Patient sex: M
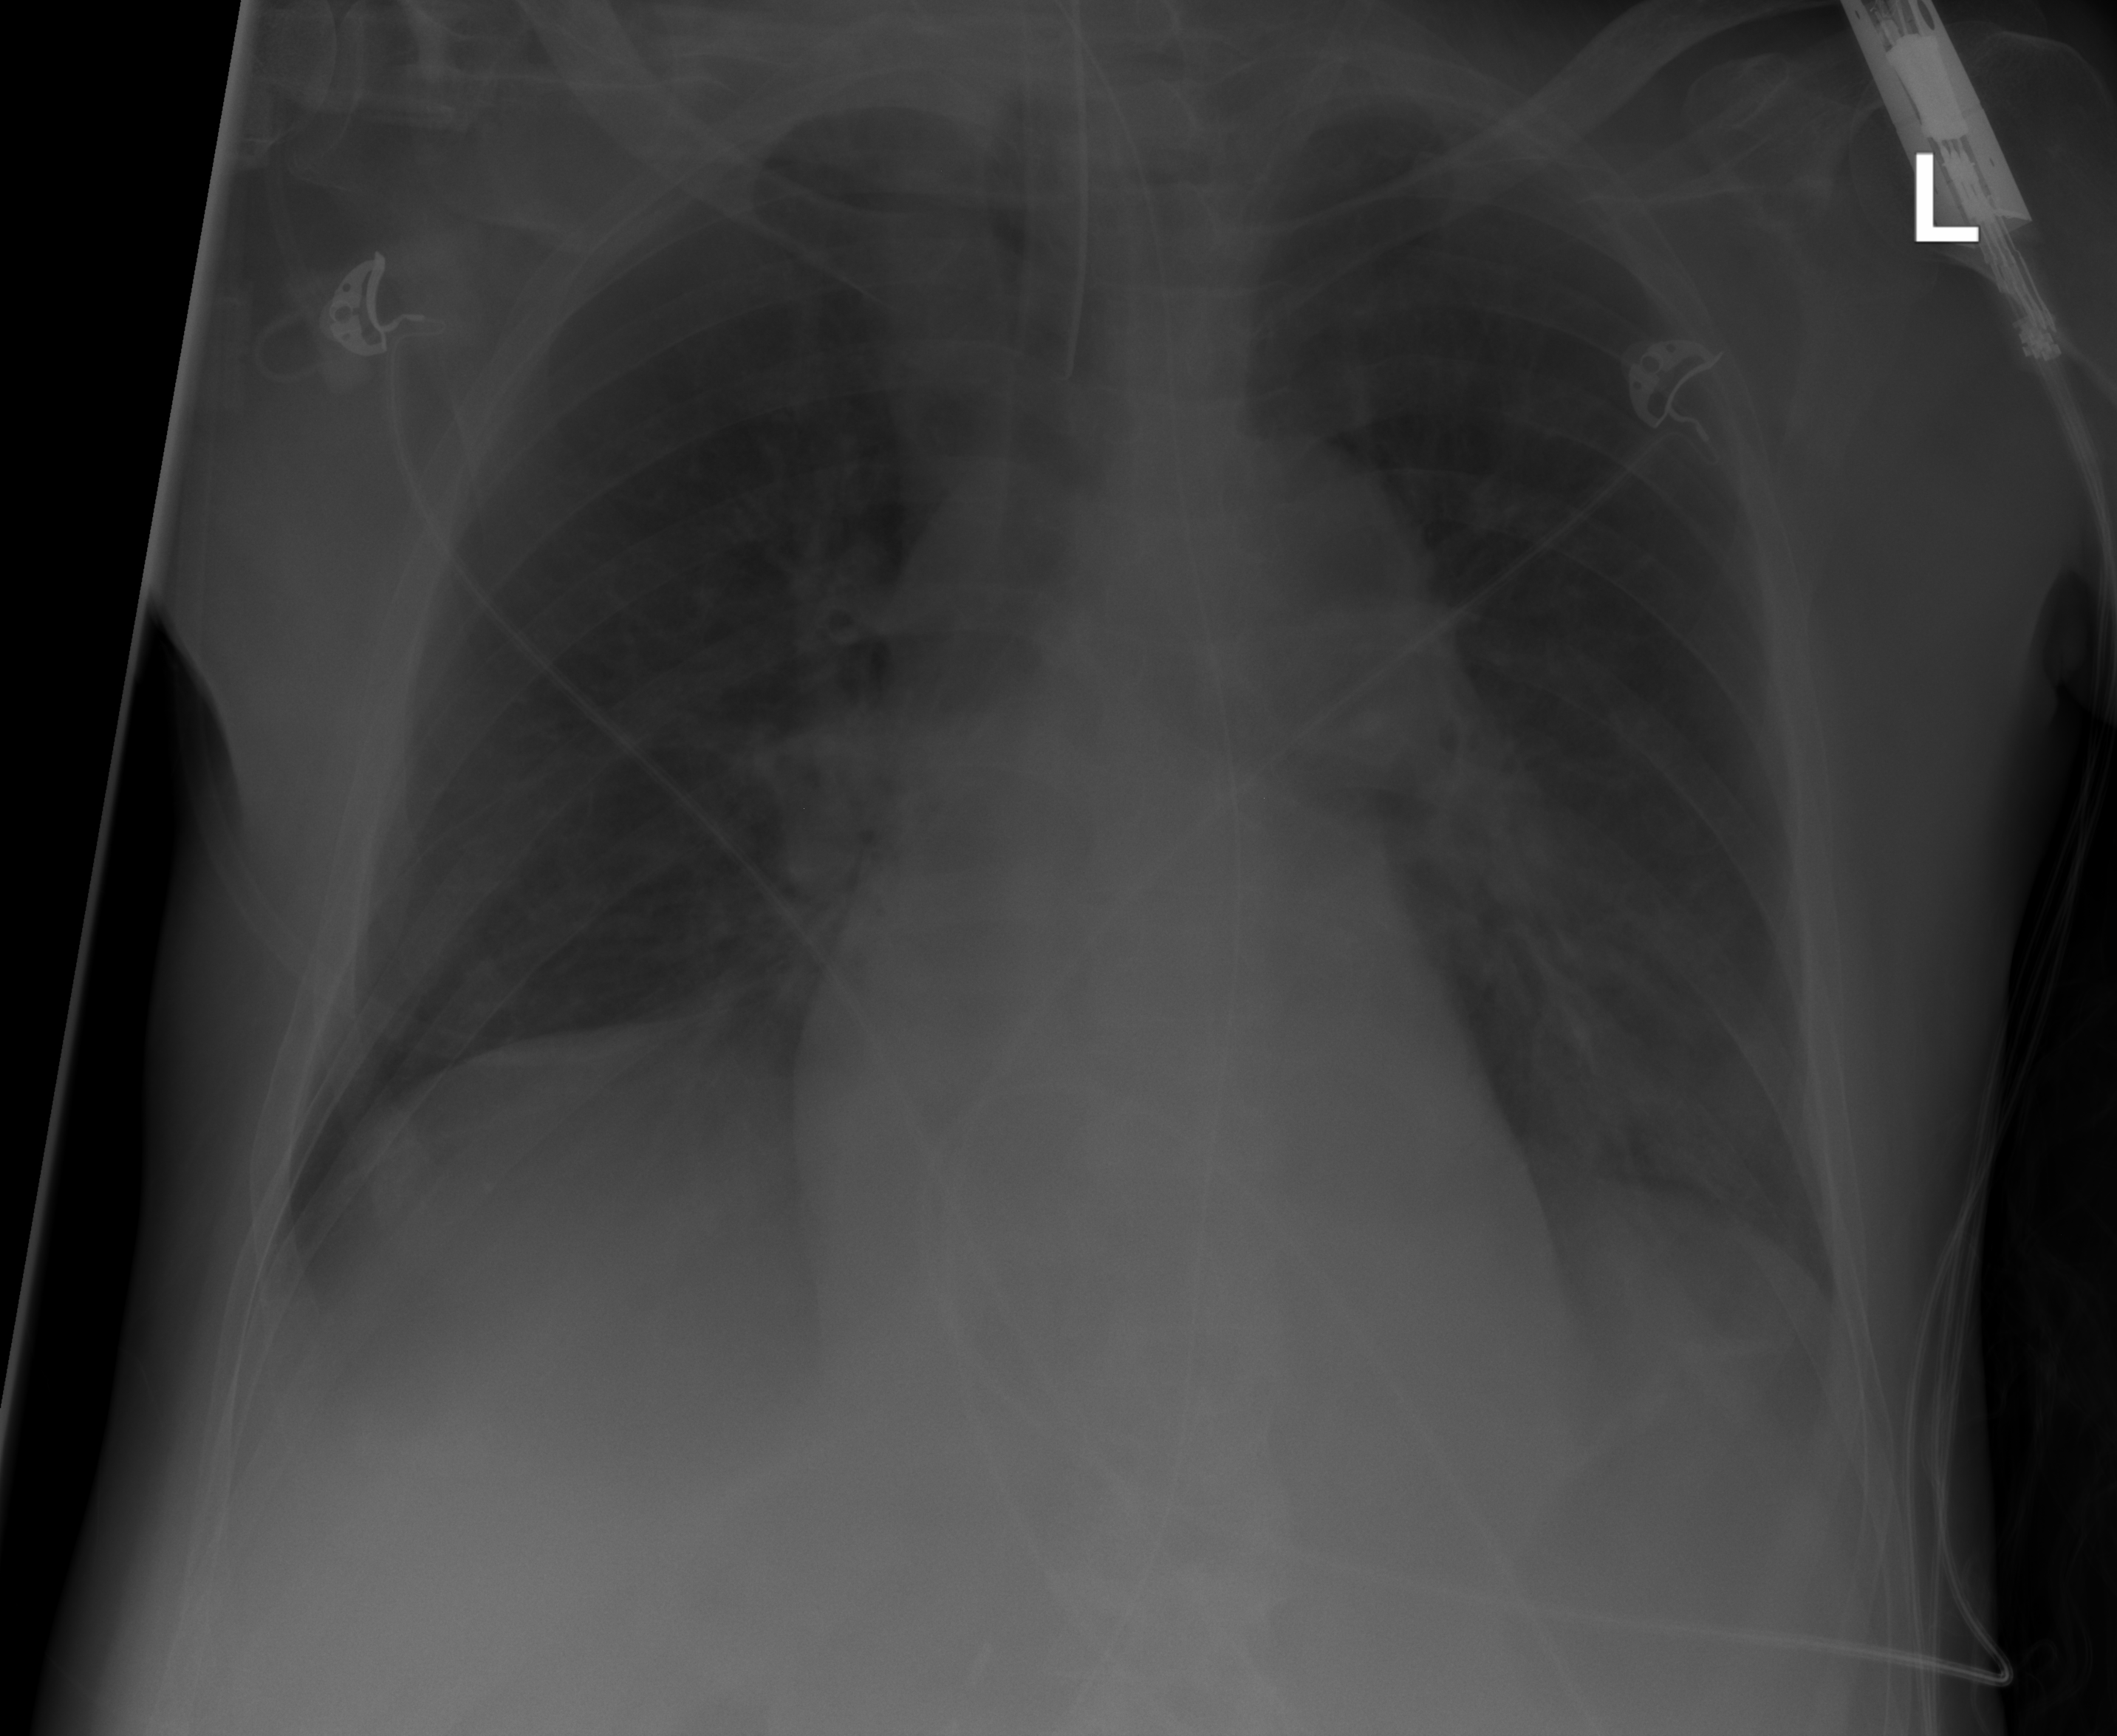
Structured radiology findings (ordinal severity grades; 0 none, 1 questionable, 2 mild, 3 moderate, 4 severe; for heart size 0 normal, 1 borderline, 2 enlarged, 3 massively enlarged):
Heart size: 1
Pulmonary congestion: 0
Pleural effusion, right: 0
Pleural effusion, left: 2
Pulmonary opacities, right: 0
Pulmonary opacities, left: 1
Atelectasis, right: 0
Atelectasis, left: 0